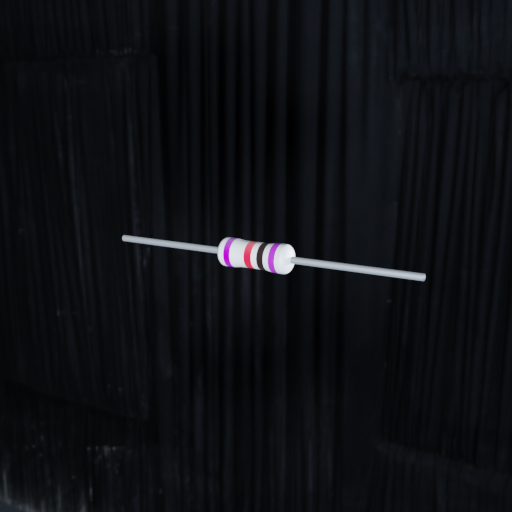
Resistor colour bands (in order): violet, red, black, violet